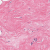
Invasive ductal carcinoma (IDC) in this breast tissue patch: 0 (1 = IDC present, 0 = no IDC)